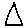
Label: triangle